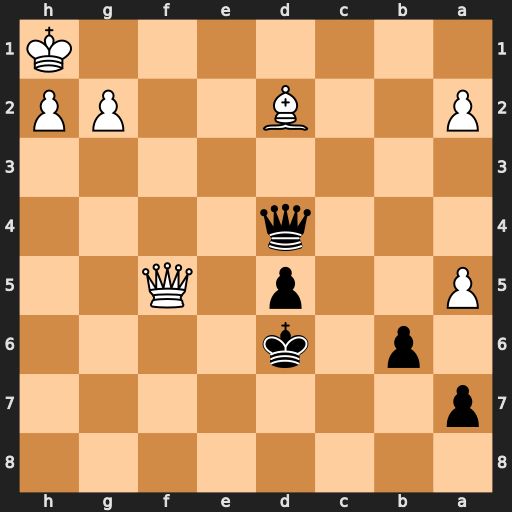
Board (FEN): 8/p7/1p1k4/P2p1Q2/3q4/8/P2B2PP/7K
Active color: b
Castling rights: -
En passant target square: -
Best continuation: Qa1+ Bc1 Qxc1+ Qf1 Qxf1#